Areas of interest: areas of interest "Library"
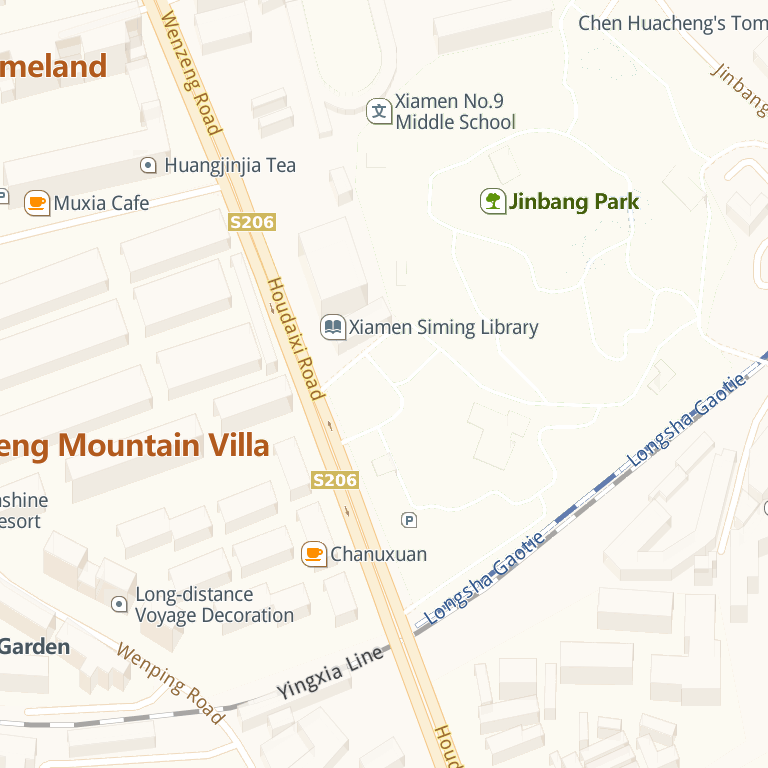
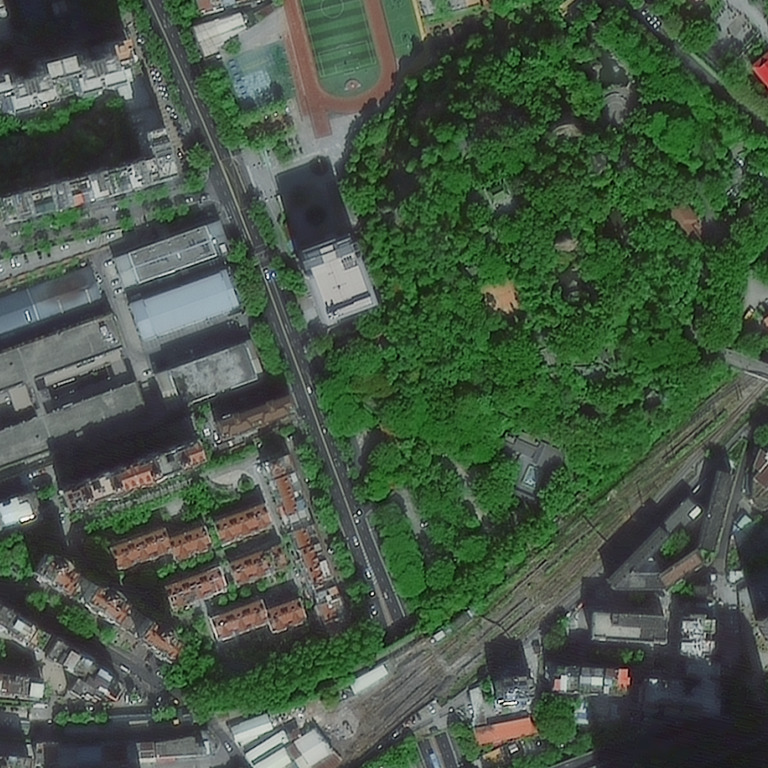